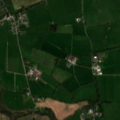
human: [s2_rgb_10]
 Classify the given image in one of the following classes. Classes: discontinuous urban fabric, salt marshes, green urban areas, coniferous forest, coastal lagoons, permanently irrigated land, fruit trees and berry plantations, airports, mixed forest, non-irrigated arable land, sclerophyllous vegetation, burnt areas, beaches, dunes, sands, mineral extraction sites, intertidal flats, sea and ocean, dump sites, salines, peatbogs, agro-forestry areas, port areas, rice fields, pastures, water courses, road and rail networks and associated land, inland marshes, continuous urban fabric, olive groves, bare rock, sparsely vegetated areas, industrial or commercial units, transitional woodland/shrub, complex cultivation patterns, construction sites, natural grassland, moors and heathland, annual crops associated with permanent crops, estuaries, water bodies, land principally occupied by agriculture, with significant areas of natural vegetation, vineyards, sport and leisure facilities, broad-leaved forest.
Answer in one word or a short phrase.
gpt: pastures, complex cultivation patterns